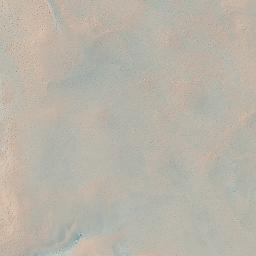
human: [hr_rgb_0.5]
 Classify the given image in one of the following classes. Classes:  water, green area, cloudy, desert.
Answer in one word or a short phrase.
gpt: desert